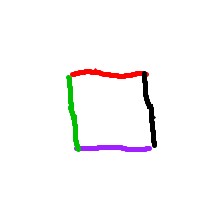
Shape: square